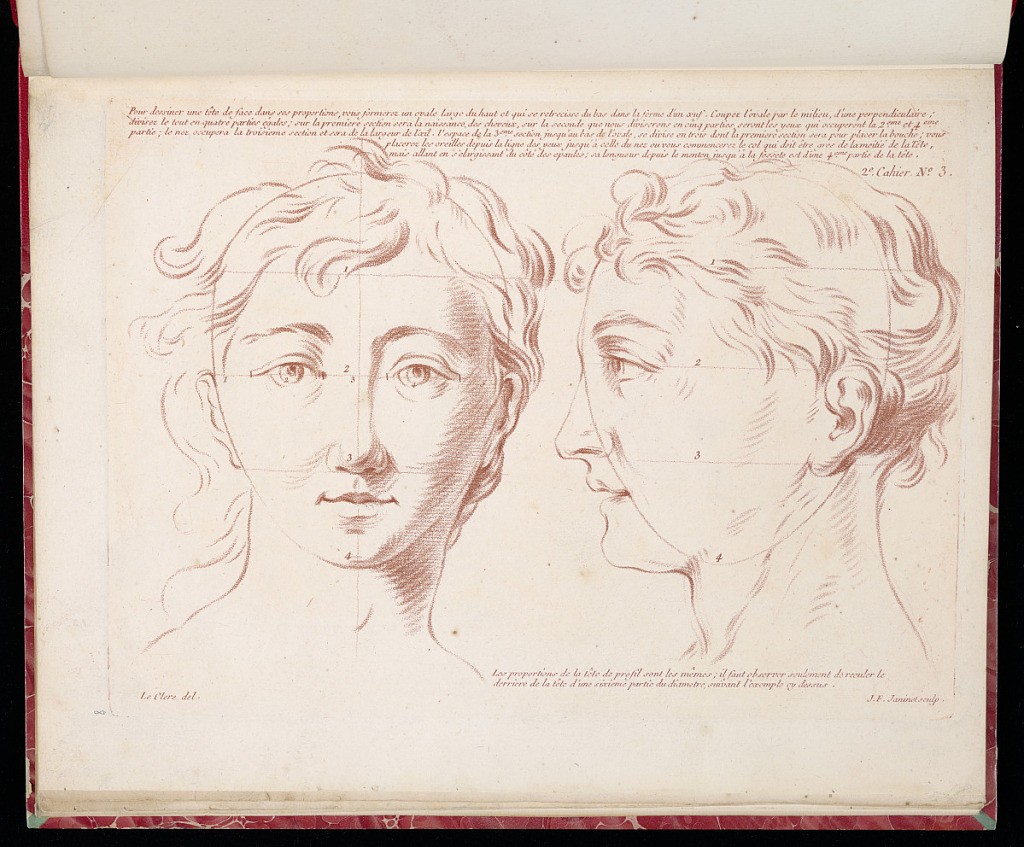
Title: Studies of a Head
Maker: Pierre Thomas Le Clerc, French, ca. 1740 - ca. 1796
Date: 1773
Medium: Crayon-manner with red ink on laid paper
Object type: Print
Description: Study of a head and its proportions from the front and profile, with accompanying explanatory text, from a series of figure studies for the education of artists and amateurs, printed in red ink in the crayon manner. The plate is numbered and signed.